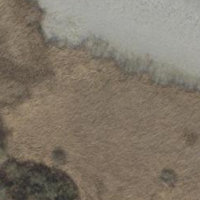
EUNIS habitat code: 21
Species observed at this site:
Pica pica
Circus aeruginosus